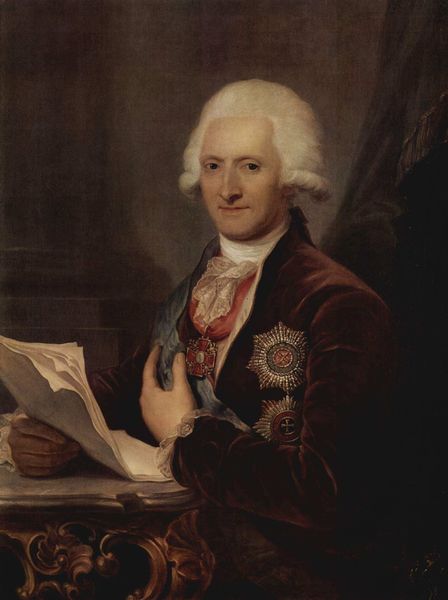
Titel: Porträt des Grafen Jakob Siewers
Künstler: Josef Grassi
Standort: Sankt Petersburg
Institution: Eremitage
Schlagwörter: blau, blätter, gemälde, hand, kopf, mann, schatten, weiß, sitzen, braun, brust, finger, frankreich, frisur, geste, grau, holz, licht, marmor, mund, nase, ohr, schmuck, schwarz, stirn, säule, tisch, zimmer, blick, rot, tuch, rock, schleife, anzug, hemd, jacke, wand, augen, band, barock, falten, halten, kragen, mensch, samt, silber, spitze, stein, bildnis, herr, portrait, porträt, vorhang, fransen, gold, haare, halbfigur, sitzend, stickerei, adel, direkter blick, frontal, kinn, locke, locken, rechts, rokoko, helldunkel, ranken, perücke, schärpe, lächeln, schrift, papier, papiere, schreibtisch, unterlagen, halsband, könig, halstuch, lesen, sitzt, hausmantel, rüschen, jacket, weste, vergoldet, kreuz, stern, strahlen, zeitung, schriften, schiller, abzeichen, adeliger, orden, scherpe, tischplatte, politiker, seiten, dunke, halbprofil, blua, brief, briefe, rotbraun, herzog, ehre, lock, adelig, adliger, papierblätter, medaille, marmortisch, schriftstück, goethe, ornamentik, graf, nattier, blätte, mozart, repräsentativ, notizen, rocaille, samtjacke, dokumente, würdenträger, stirne, freiherr, auszeichnungen, auszeichnung, stehpult, jarkett, goehte, halsmanschette, schräpe, hand+